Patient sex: M
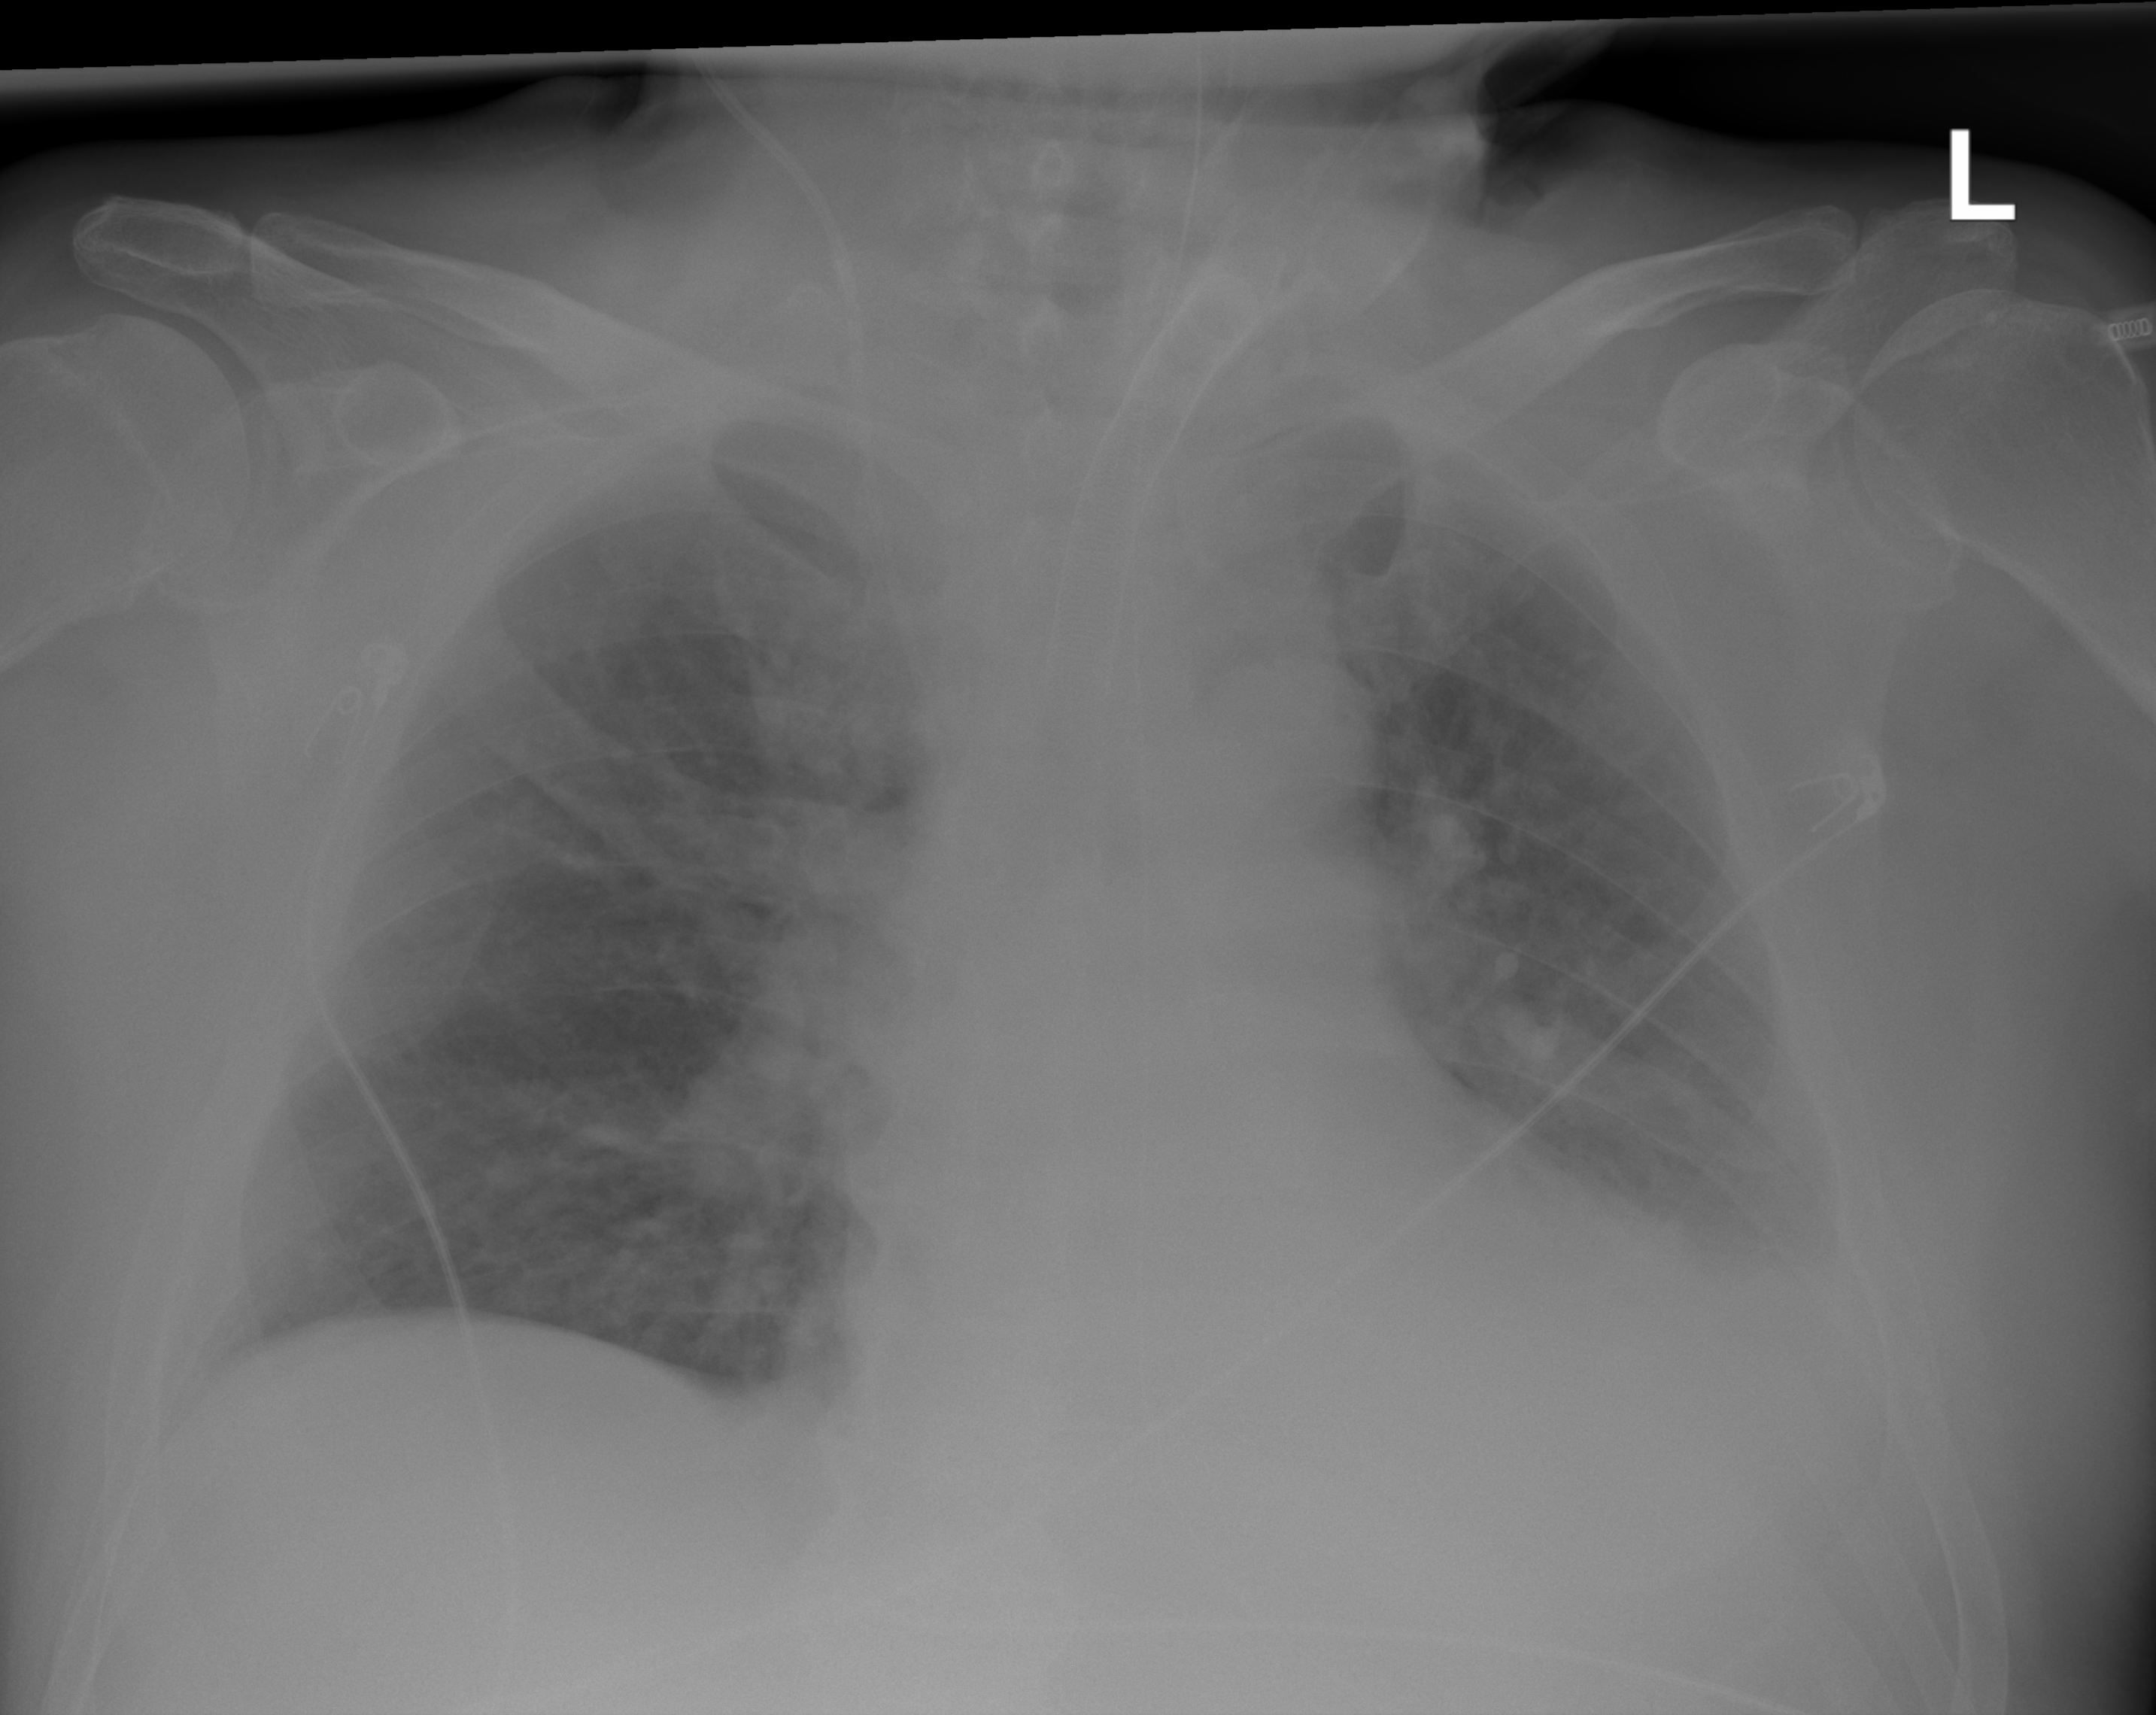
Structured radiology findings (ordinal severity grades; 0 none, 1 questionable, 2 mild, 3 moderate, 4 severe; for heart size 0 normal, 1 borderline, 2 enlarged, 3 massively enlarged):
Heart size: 2
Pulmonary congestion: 2
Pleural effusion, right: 1
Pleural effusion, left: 2
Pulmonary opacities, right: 2
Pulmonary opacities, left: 2
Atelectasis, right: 2
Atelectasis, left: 3